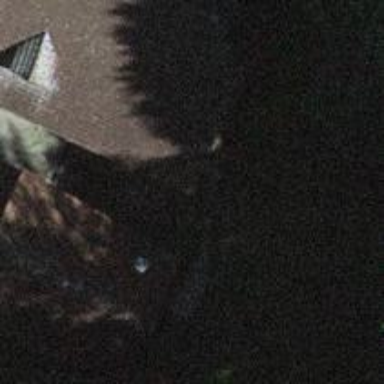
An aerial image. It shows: Barn.